Field crop: maize
Growth stage: 2
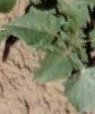
Species: datura